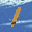
Label: 1